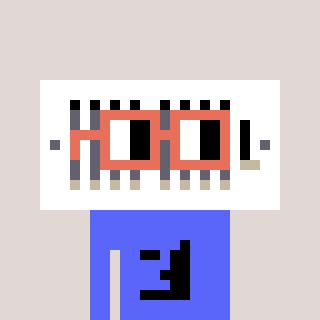
a pixel art character with square orange glasses, a vent-shaped head and a purple-colored body on a warm background